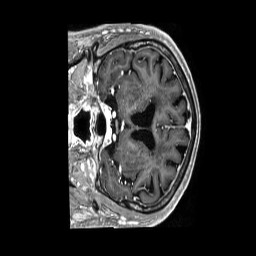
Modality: T1w
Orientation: coronal
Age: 75
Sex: male
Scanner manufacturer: philips
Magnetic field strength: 1.5 T
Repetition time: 0.007165 s
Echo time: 0.003251 s